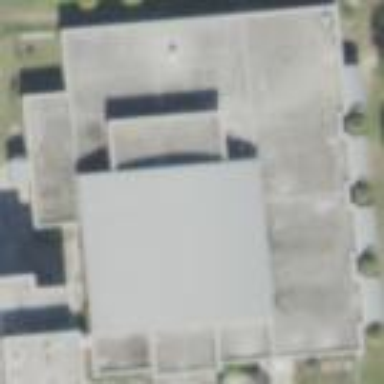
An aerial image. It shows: School building.